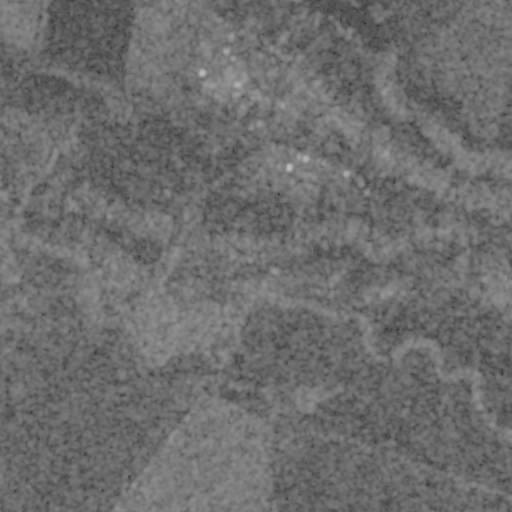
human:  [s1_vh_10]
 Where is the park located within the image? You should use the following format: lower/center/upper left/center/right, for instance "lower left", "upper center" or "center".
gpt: The park is located in the upper left of the image.
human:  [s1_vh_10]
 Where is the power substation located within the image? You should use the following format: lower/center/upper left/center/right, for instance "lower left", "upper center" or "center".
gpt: The power substation is located in the upper center of the image.
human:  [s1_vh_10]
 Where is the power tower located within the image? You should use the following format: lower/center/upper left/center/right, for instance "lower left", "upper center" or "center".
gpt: The power tower is located in the upper left of the image.
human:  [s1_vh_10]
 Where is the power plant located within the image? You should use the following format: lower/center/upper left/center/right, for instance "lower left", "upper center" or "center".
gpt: There is no power plant in the image.

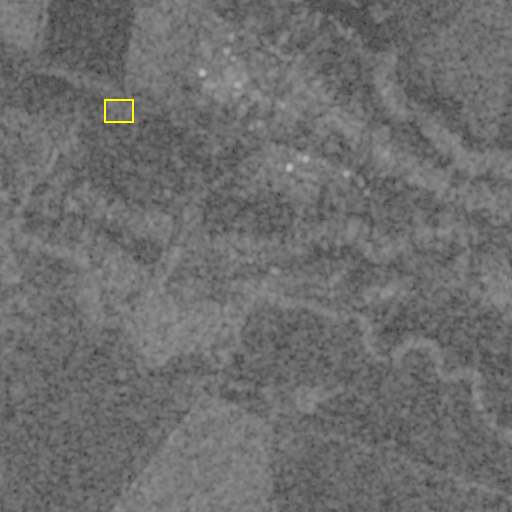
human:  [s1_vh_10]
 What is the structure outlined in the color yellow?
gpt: The structure outlined in yellow is a park.
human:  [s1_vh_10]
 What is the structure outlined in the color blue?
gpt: There is no blue outline.